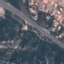
Land use / land cover class: Highway